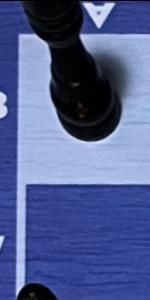
Label: Empty